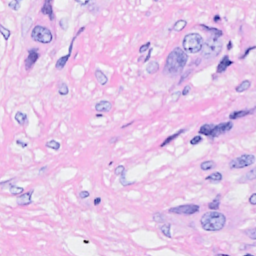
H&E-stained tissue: Breast